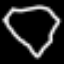
Label: diamond